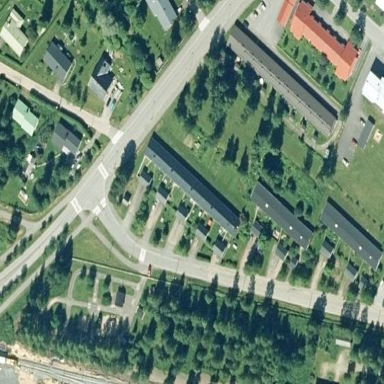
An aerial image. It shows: Terrace building.